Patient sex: M
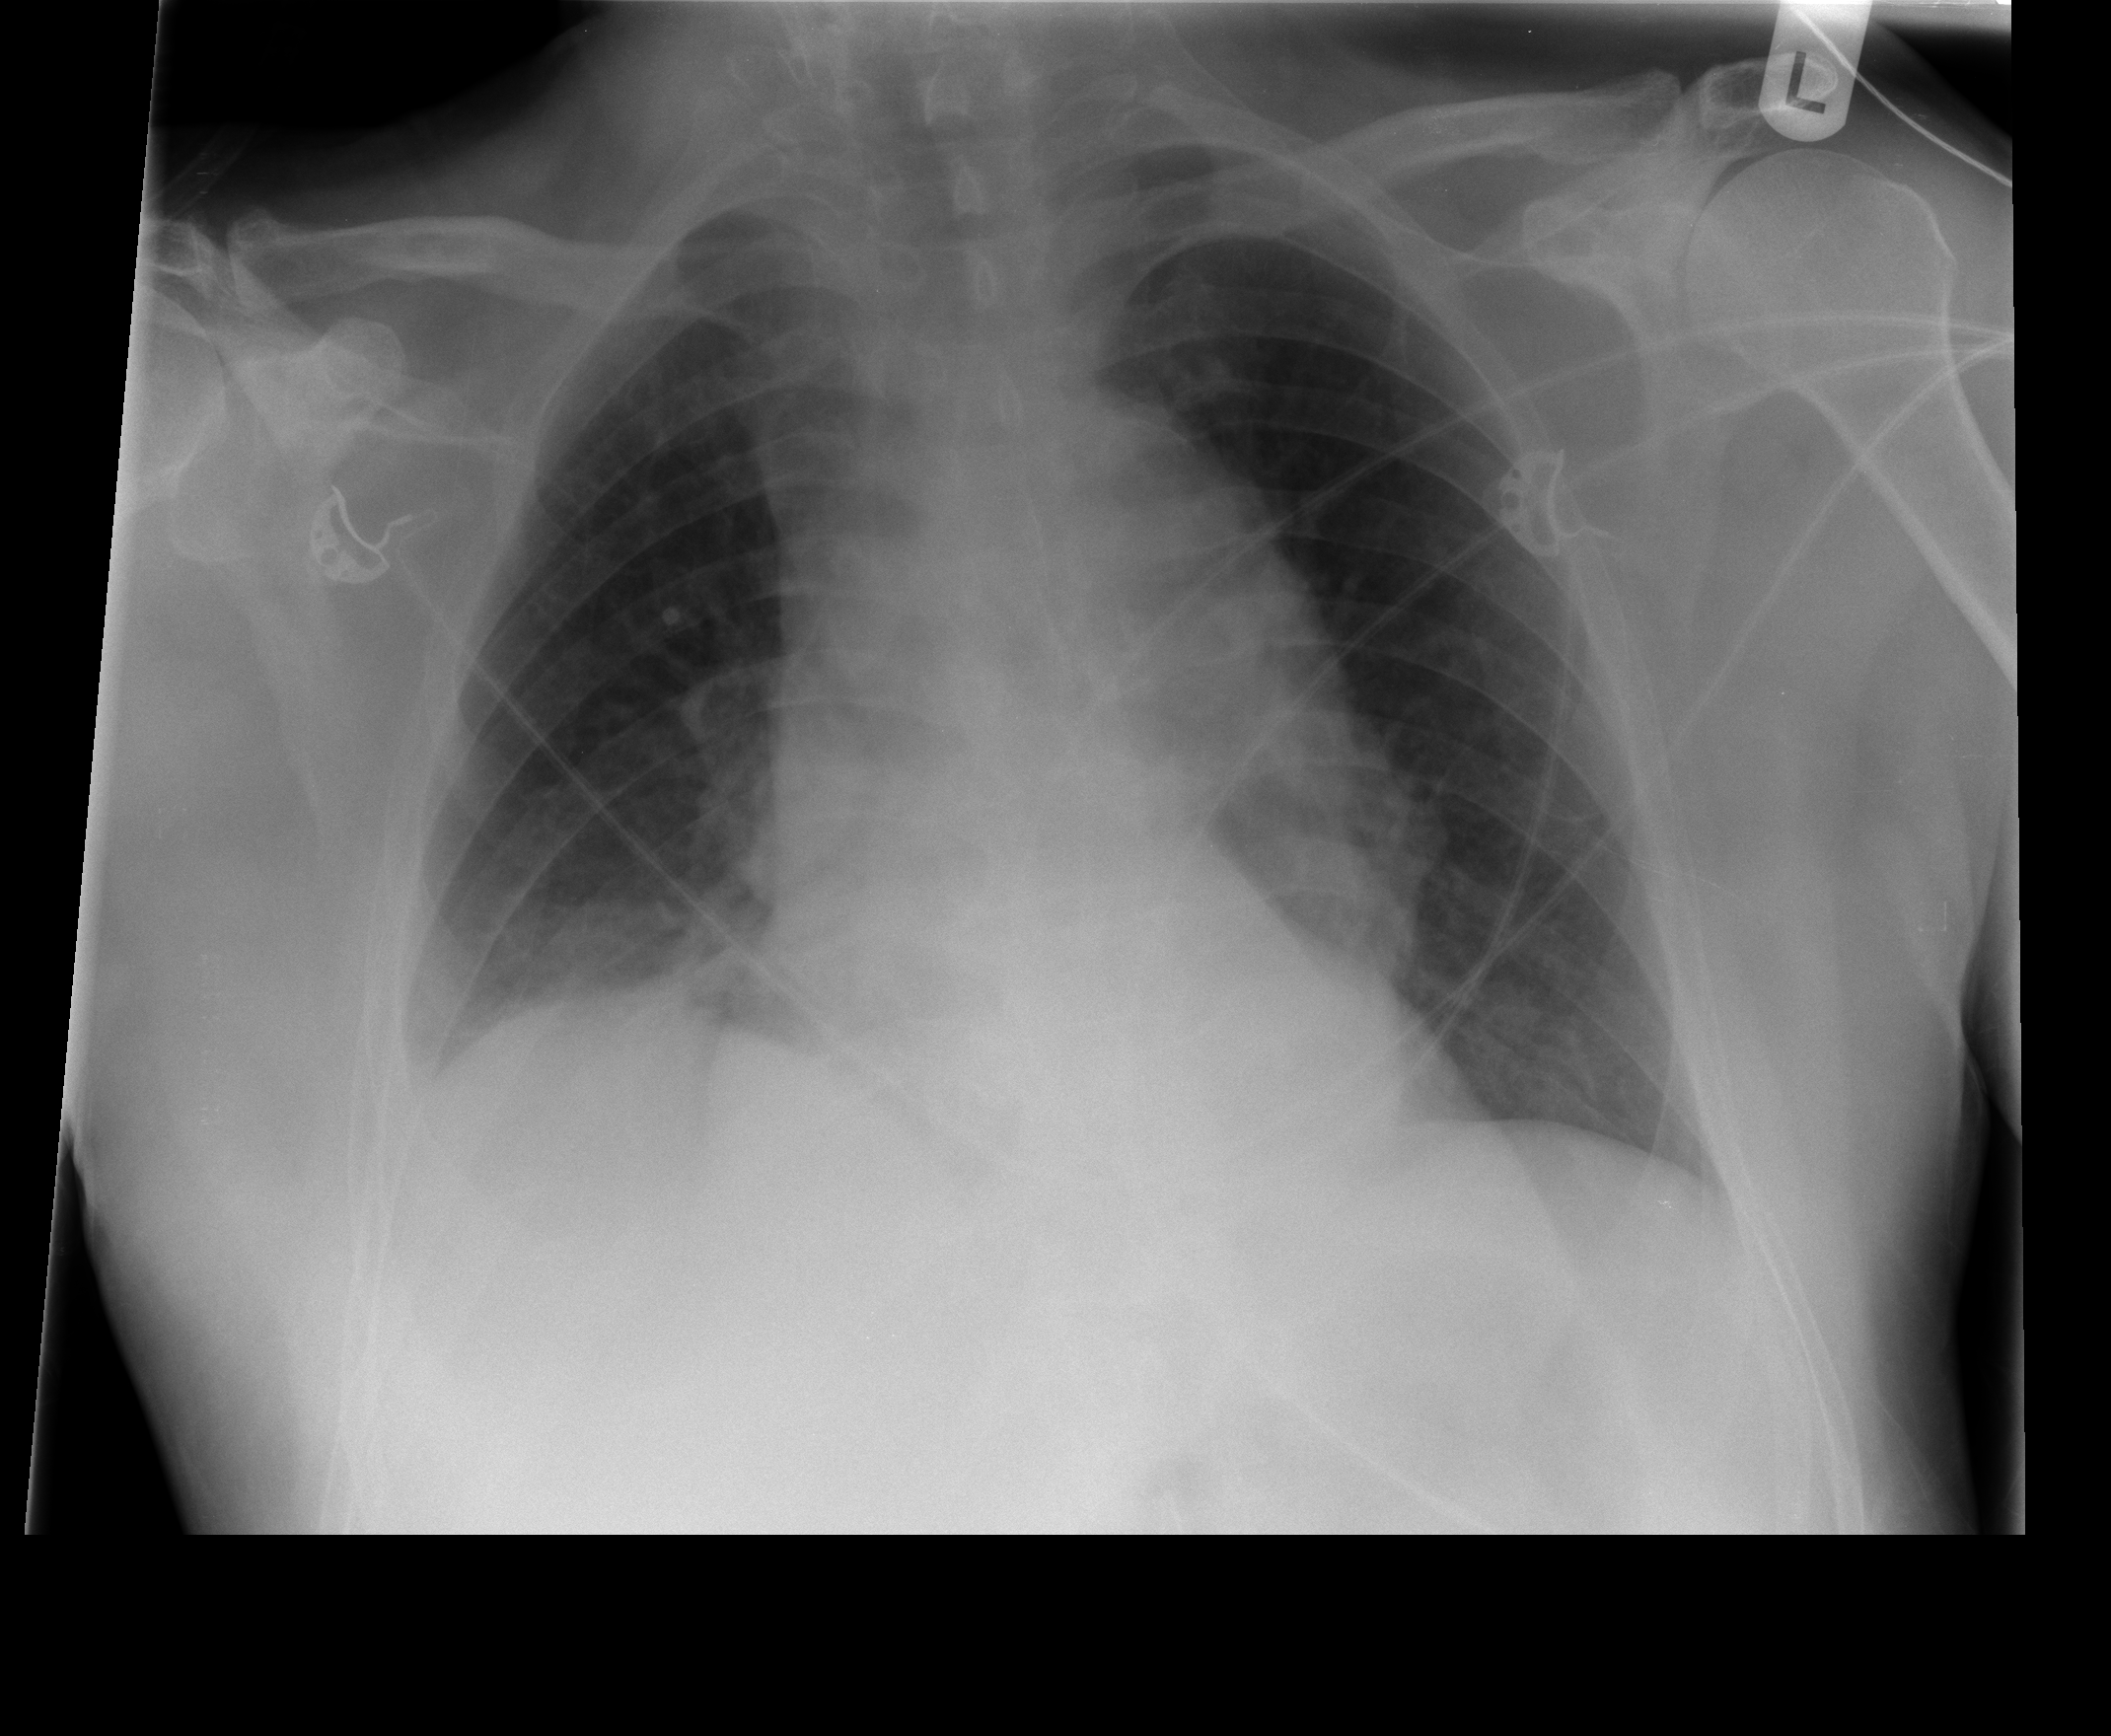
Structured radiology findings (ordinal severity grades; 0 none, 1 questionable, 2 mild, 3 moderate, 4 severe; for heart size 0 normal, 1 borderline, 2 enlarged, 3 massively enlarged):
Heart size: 0
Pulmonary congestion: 0
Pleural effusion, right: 0
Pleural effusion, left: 0
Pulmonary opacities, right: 2
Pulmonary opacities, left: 0
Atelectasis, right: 0
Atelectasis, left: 0